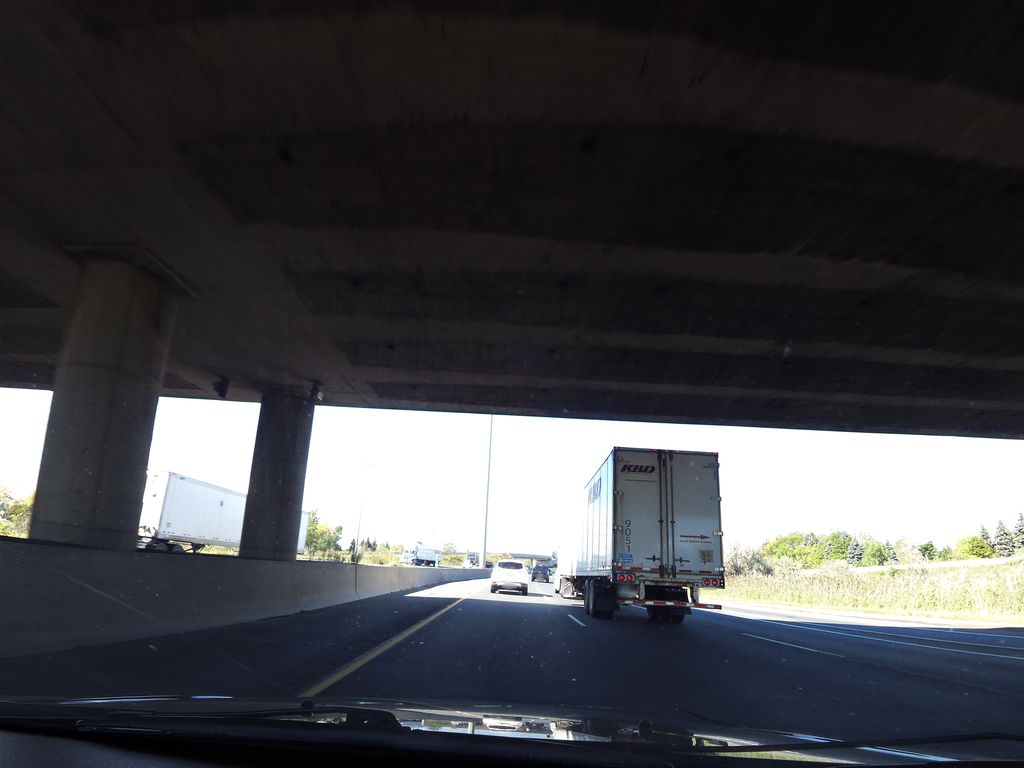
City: hamilton